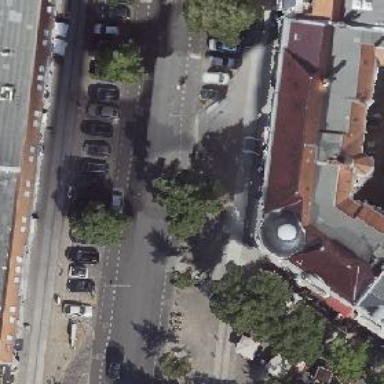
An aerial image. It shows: Bicycle rental service.